Question: I've got a Rally app that puts two tabs at the top of a window using a tabpanel. When I upgrade to the rc2 version of the SDK, it tries to match the formatting of the new Rally menus...but unfortunately this looks quite mis-matched with the rest of the app, and it also does not display the entire tab name (it truncates it as "Upcoming R..." instead of "Upcoming Releases").
In general, there are some objects that are in the old style (like an accordion object and the rallybutton) and some that are in the new style (like the tab panel and rallyaddnew). Unfortunately, all and all it looks rather garish.
What possible remedies are to customize and optimize this new formatting?

'''
_createTabPanel: function() {
var curAccord = this._createAccordian('current');
var pastAccord = this._createAccordian('past');
curAccord.title = 'Upcoming Releases';
pastAccord.title = 'Previous Releases';
var tabPanelSpec = {
xtype: 'tabpanel',
border: 0,
forceFit: true,
minTabWidth: 200 // THIS FIXES THE "tab too small" PROBLEM
activeTab: 0,
items: [curAccord, pastAccord]
};
return tabPanelSpec;
},
'''
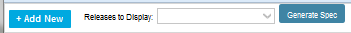
Answer: We had a small window of opportunity to release a new sdk version and opted to release 2.0rc2 as-is so customers could begin using it- even though some things (new styling, etc) may not be totally done. It looks like there are some issues with tab panels from your example above. We aren't really using these in the product currently, so that makes sense. Are there other components which are especially bad?
We may be able to offer some small css fixes or ext overrides to get things to look more consistent...